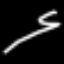
Label: squiggle